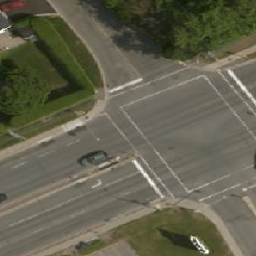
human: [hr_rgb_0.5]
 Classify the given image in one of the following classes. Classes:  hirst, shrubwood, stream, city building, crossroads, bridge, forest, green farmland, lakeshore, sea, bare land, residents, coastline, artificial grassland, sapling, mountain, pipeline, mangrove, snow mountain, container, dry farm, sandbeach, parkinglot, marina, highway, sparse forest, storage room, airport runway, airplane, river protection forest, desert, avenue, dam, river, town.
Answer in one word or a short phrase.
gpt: crossroads